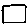
Label: square